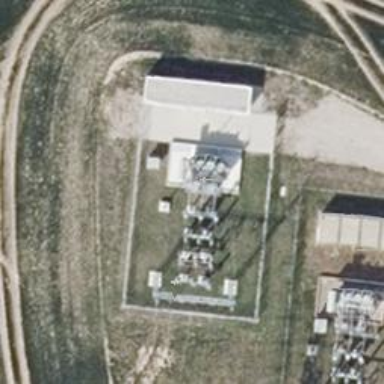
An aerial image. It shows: Switch for power supply.